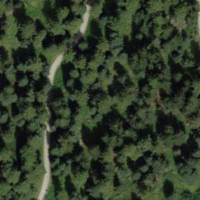
EUNIS habitat code: 43
Species observed at this site:
Rosa pendulina